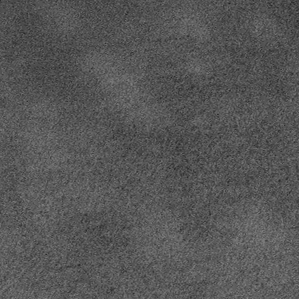
Label: frost